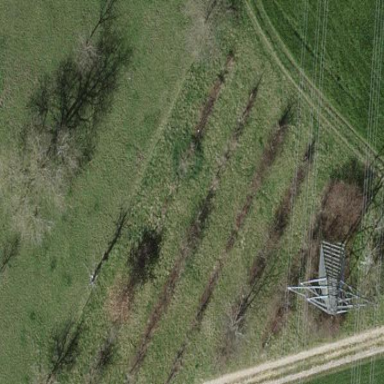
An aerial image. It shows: Orchard.